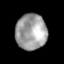
Tissue: prostate
Cell type: T cells
Senescence score: 0.3555
Nuclear area (px): 1088
Mean DAPI intensity: 159.554